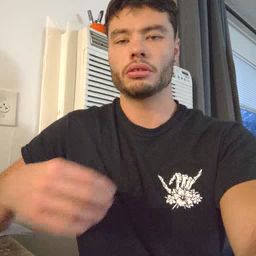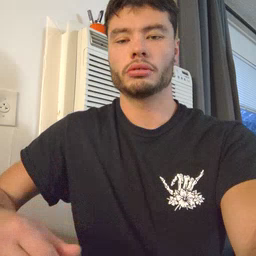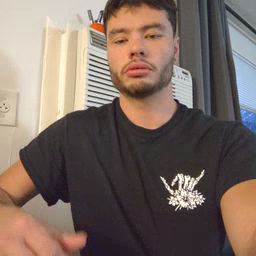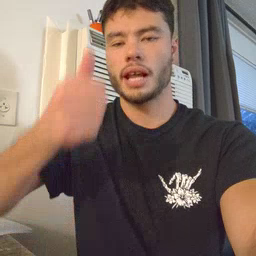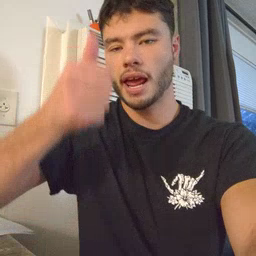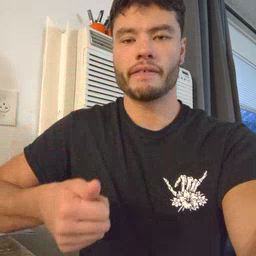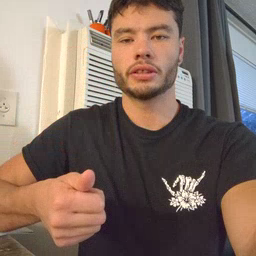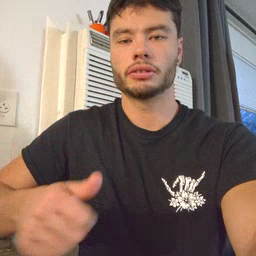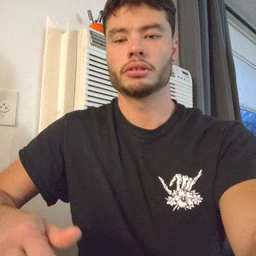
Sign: every